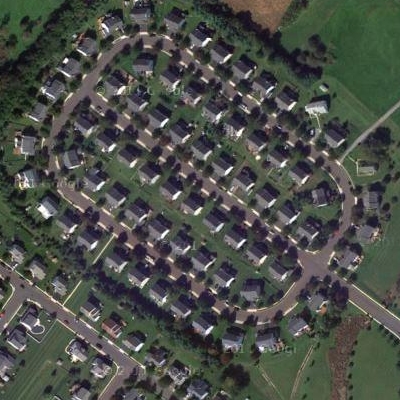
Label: fResident